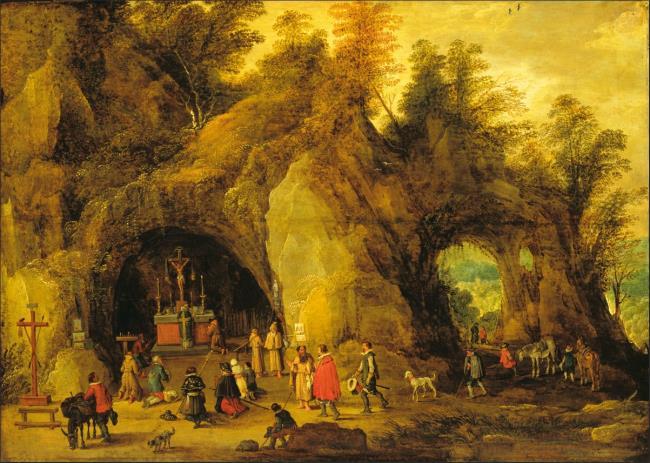
Title: Mountainous landscape with a chapel in a grotto
Artist: Joos de Momper (II)
Earliest date: 1618
Latest date: 1635
Genre: painting
Iconography: cattle
Keywords: landscape (genre), mountain landscape, cave, rock arch, chapel, altar, crucifix, horse, dog, donkey